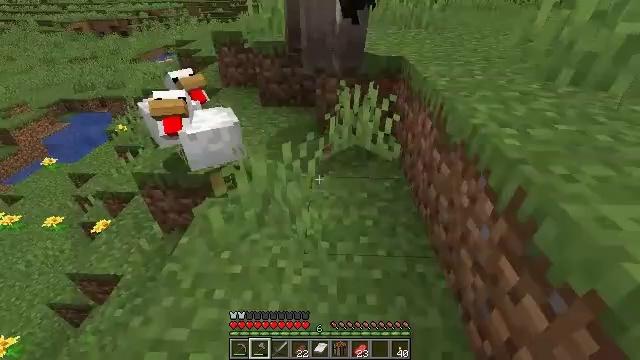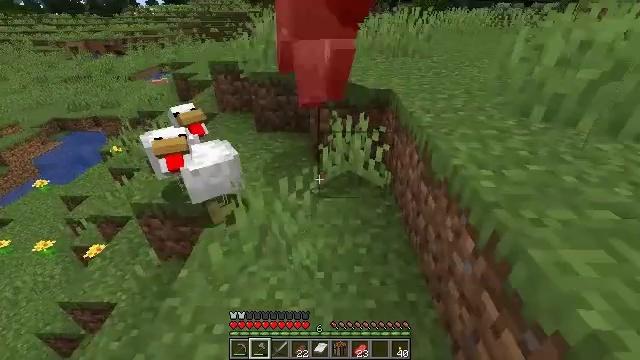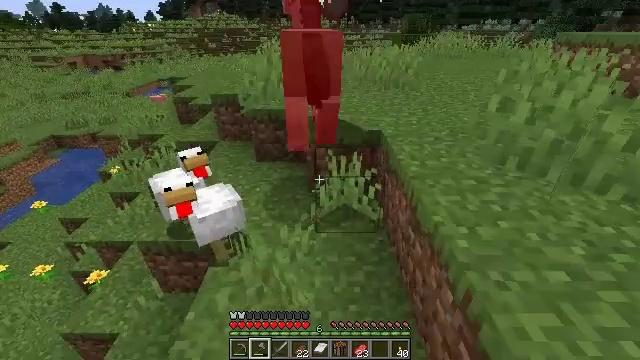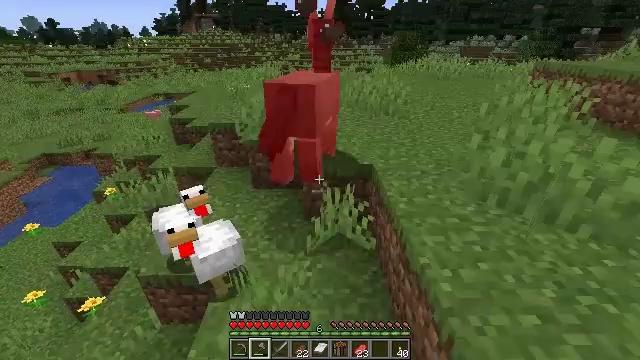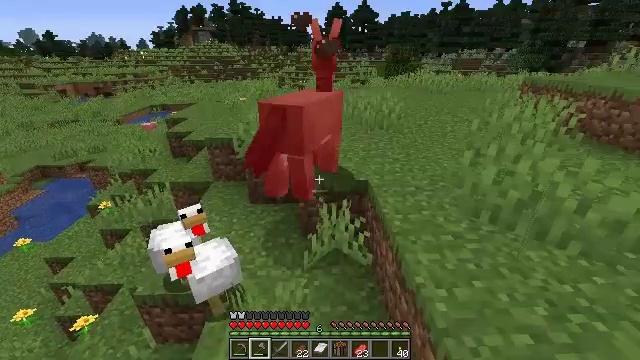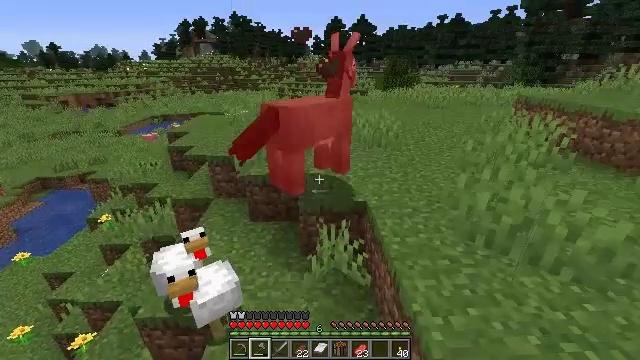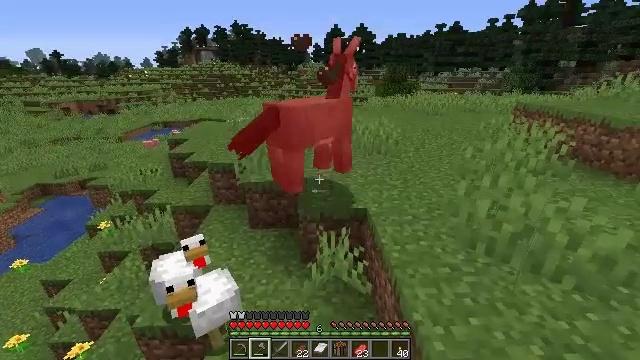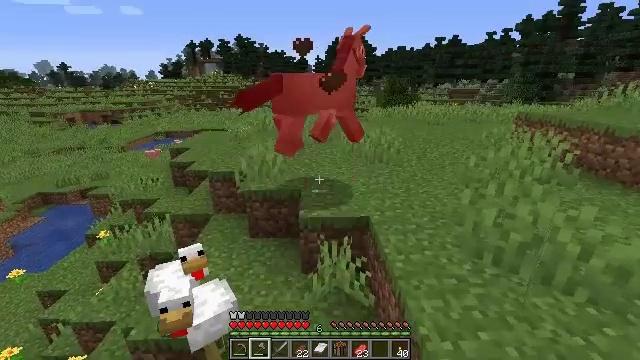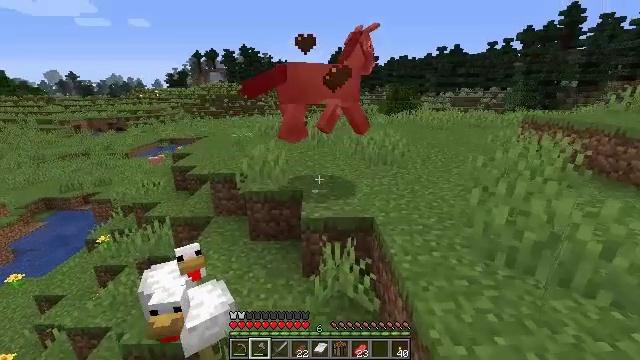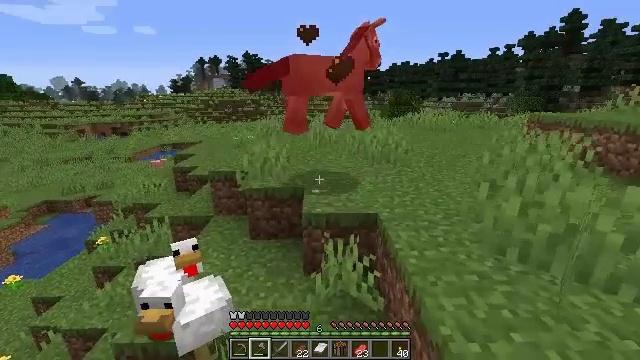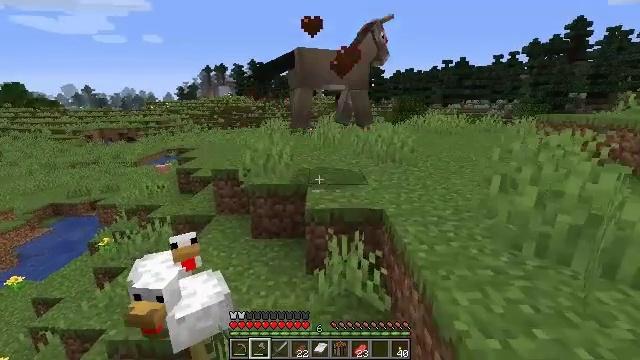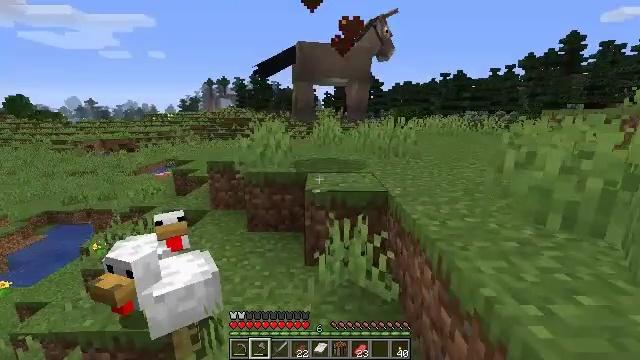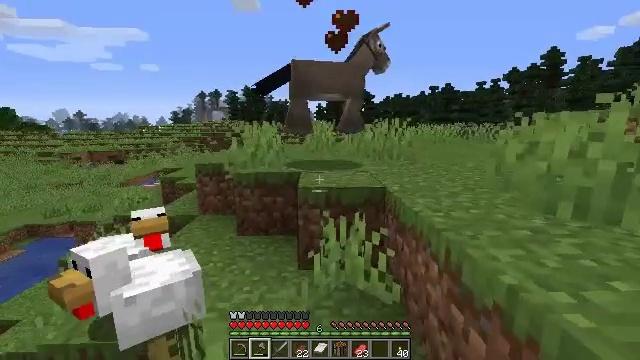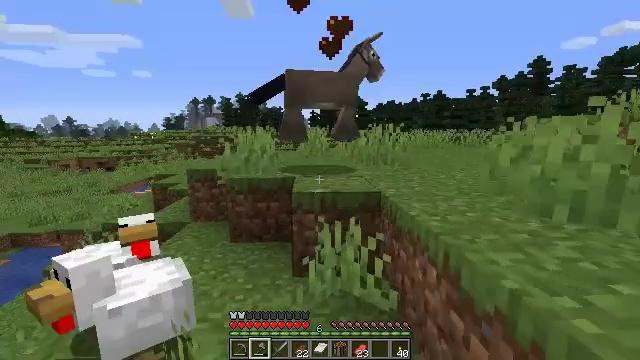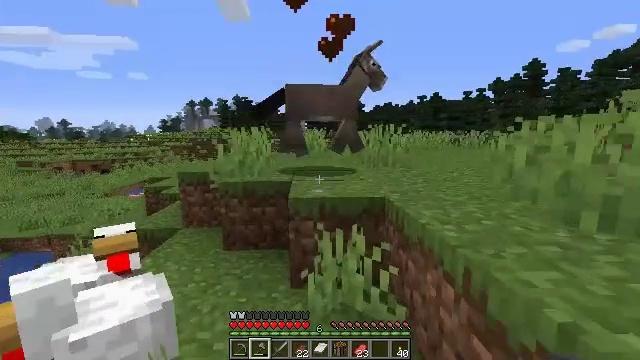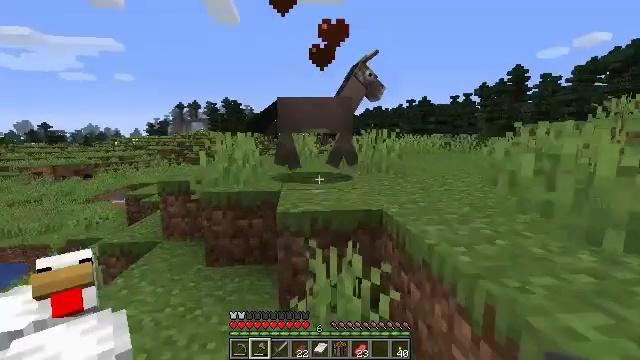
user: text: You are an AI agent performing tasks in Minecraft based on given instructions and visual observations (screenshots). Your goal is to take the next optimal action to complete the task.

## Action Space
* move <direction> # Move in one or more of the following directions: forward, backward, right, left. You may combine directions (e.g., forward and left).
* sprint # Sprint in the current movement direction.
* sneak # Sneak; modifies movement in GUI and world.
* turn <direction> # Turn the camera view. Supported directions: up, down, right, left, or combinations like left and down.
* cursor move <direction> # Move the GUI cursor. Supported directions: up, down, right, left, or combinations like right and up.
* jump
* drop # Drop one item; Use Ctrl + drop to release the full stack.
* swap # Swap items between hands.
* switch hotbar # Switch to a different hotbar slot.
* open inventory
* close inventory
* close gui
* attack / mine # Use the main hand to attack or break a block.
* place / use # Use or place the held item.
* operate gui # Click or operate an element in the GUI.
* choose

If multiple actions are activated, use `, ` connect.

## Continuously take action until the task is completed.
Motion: motion action
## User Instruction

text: Kill the donkey.
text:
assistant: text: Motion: turn right and up, jump
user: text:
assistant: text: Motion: turn up, jump
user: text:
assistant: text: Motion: turn right and up, jump
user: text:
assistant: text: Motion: turn up, jump
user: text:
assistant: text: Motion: turn up, jump
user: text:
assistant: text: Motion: move forward, turn up, jump
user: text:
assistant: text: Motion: move forward, turn up, jump
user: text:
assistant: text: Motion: move forward, turn up
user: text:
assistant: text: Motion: move forward, turn up
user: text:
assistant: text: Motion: move forward, turn up
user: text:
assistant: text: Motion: move forward, turn up
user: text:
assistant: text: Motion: move forward, turn right and up
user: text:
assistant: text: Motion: move forward, turn right and up
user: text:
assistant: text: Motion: move forward
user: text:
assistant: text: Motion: move forward, turn right
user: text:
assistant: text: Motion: move forward, turn right
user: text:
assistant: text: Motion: move forward
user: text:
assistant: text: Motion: move forward
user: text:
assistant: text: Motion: move forward, jump
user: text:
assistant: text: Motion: move forward, jump
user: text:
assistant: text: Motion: move forward, turn right, jump
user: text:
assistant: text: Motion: move forward, turn right and down, jump
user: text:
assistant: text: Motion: move forward, turn right and down, jump
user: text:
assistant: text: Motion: move forward, turn right and down
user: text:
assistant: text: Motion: move forward, turn right and down
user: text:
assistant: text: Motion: move forward, turn right and down
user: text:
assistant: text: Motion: move forward, turn right, attack / mine
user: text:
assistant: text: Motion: move forward, turn right and down, attack / mine
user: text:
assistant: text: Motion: move forward, turn right and down, attack / mine, jump
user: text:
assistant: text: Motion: jump